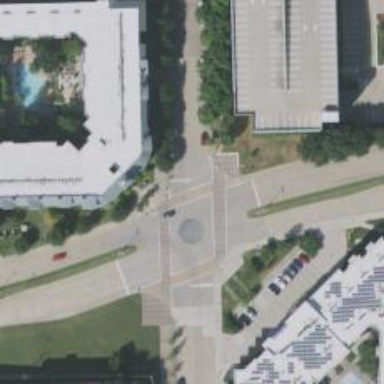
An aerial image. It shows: Zebra crossing on separate sidewalk.